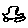
Label: car